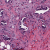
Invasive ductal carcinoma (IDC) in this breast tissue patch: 1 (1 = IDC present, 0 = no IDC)